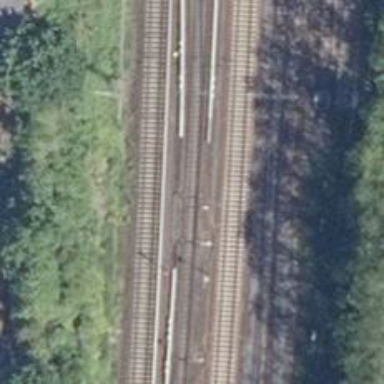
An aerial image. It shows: Light rail railway with contact line electrification.